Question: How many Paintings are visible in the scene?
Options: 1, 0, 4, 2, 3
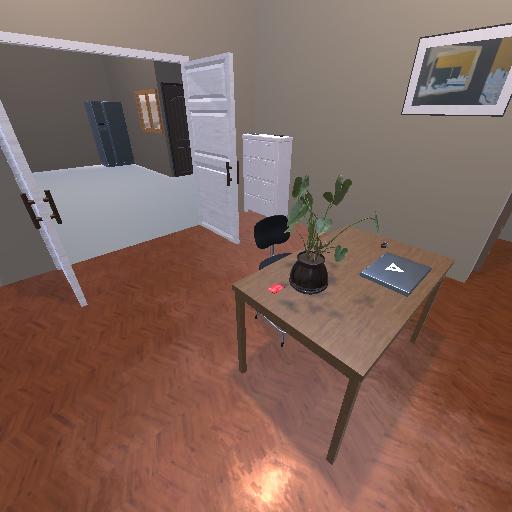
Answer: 1